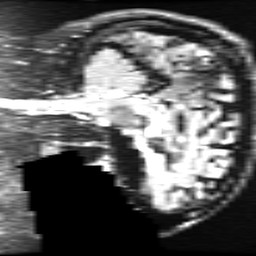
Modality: FLAIR
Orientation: sagittal
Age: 35
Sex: male
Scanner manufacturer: ge
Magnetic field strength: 3 T
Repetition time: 11 s
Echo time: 0.1497 s